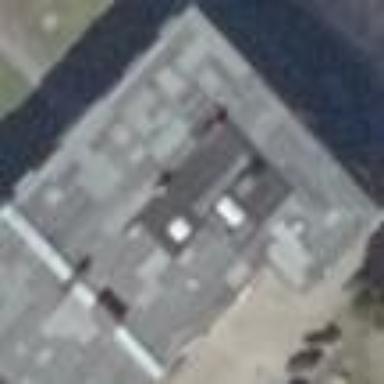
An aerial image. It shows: Commercial building.